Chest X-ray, AP view. Patient: 34 years old, sex M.
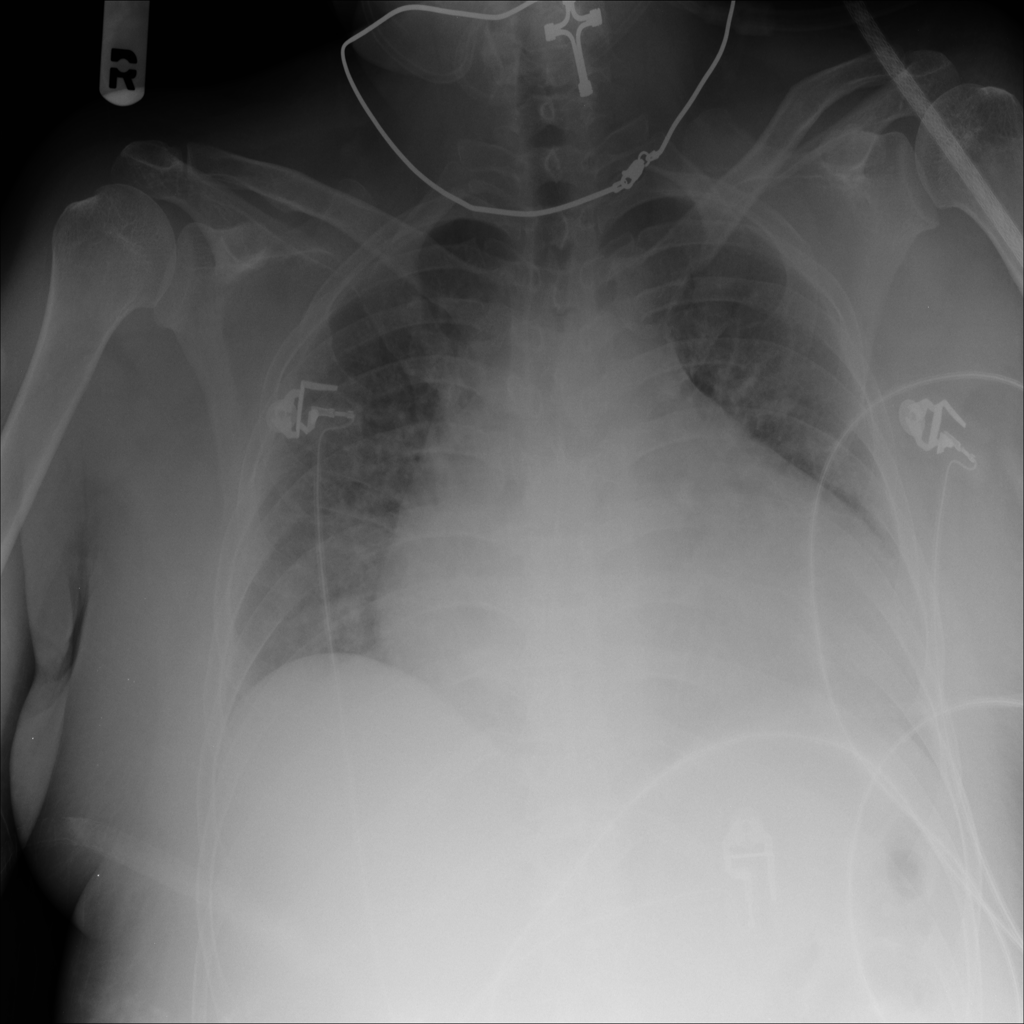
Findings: Cardiomegaly